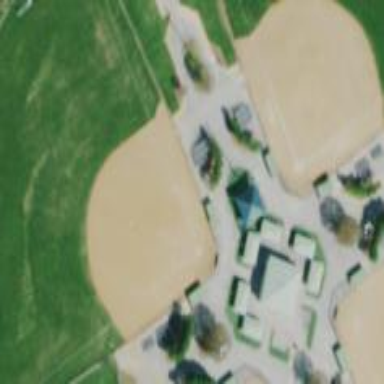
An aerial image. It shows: Softball pitch for leisure land activities.